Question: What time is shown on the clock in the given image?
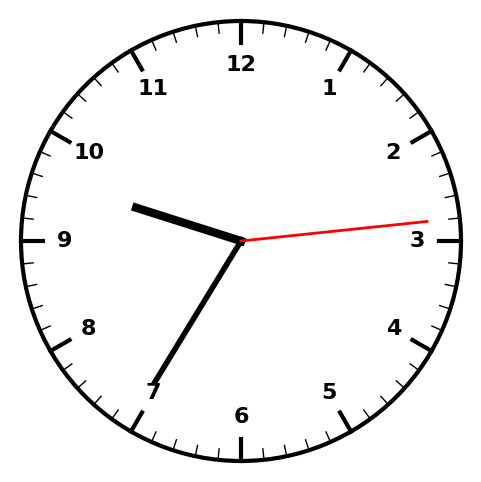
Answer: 09:35:14